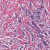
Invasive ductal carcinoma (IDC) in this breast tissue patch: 1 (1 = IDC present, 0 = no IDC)